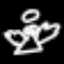
Label: angel